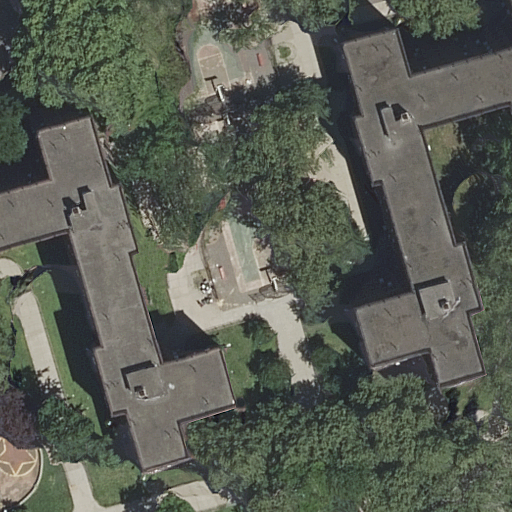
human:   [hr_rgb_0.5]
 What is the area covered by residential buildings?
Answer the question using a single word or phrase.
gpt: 1343m2

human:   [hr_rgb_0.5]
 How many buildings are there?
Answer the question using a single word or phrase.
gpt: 2

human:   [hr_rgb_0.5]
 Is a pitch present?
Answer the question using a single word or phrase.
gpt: yes

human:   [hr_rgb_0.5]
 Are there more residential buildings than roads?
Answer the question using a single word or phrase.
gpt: no

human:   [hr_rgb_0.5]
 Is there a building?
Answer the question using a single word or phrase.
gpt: yes

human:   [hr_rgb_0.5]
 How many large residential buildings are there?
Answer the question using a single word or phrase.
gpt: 1

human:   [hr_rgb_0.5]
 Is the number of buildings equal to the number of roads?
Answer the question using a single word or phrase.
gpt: no

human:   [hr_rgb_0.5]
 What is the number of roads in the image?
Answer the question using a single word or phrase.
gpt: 7

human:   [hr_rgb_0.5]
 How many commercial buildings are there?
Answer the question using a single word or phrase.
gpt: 0

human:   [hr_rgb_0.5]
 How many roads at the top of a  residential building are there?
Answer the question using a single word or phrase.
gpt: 3

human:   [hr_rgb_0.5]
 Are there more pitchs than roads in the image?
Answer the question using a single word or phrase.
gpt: no

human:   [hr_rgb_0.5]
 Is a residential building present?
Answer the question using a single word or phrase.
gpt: yes

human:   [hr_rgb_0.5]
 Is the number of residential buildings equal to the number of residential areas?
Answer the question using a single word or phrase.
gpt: no

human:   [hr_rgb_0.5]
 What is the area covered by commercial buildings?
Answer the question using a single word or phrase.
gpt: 0m2

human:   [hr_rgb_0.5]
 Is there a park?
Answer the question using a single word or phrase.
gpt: yes

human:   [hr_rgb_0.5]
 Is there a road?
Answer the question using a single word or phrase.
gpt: yes

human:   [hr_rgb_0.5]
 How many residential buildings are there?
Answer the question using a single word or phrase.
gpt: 2

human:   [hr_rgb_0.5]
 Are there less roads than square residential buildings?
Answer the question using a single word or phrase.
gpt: no

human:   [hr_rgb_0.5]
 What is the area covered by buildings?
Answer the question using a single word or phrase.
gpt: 1343m2

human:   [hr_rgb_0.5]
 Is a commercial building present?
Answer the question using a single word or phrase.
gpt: no

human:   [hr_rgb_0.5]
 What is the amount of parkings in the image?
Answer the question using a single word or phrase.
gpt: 2

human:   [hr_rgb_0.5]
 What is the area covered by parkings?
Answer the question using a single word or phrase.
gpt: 308m2

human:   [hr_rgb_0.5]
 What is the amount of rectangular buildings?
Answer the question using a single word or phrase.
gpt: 0

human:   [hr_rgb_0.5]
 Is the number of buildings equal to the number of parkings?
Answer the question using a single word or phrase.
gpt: yes

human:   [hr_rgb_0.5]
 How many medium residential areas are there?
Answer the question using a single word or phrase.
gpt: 0

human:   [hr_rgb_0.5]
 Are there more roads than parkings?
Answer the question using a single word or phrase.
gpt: yes

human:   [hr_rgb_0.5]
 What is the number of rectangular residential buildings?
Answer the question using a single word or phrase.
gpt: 0

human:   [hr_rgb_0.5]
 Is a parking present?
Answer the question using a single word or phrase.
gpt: yes

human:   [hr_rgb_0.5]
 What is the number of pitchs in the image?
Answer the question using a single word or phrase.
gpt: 2

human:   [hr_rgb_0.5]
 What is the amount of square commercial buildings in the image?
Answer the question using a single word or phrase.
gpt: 0

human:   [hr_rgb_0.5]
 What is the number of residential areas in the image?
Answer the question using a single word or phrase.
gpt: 1

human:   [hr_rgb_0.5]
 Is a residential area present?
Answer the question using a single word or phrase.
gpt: yes

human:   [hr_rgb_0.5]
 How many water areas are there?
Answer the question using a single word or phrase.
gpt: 0

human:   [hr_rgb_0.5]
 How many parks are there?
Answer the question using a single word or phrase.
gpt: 1

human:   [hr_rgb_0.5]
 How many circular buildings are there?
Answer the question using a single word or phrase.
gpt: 0

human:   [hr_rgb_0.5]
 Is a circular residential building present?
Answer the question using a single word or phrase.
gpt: no

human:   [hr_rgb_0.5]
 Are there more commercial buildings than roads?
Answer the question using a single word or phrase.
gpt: no

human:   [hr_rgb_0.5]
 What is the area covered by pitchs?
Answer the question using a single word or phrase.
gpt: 586m2

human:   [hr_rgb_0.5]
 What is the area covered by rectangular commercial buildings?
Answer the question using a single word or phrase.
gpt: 0m2

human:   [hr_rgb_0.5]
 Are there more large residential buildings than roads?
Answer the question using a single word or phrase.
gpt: no

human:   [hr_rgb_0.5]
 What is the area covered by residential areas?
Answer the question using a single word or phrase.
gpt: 8560m2

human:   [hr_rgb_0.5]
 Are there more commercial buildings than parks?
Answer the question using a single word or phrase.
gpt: no

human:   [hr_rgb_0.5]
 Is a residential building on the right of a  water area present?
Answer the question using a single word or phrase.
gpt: no

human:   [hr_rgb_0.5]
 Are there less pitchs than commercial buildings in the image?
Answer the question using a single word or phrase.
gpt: no

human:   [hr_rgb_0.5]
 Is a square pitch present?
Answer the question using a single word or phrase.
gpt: no

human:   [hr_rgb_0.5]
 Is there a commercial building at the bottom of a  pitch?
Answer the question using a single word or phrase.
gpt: no

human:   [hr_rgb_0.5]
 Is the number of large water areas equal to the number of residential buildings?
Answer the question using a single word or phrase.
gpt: no

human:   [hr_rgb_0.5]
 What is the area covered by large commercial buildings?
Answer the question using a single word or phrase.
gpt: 0m2

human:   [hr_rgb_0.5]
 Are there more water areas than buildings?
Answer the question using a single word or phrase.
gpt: no

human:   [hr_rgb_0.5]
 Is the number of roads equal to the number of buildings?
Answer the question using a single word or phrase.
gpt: no

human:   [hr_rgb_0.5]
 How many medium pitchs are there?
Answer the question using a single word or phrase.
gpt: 2

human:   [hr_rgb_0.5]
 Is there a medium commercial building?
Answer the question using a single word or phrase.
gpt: no

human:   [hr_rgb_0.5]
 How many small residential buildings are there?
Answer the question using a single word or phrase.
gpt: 0

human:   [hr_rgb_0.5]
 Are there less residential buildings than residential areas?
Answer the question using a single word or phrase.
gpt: no

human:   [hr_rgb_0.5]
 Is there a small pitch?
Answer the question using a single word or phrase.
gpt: no

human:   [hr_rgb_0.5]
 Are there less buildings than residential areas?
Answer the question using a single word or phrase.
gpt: no

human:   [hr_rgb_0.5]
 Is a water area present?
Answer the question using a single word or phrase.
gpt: no

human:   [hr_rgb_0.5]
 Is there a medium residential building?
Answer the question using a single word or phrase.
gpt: yes

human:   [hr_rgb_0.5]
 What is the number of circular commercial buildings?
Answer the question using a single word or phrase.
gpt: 0

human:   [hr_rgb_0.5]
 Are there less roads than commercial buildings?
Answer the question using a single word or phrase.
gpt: no

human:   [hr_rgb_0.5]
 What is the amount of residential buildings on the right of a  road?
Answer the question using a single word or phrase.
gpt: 1

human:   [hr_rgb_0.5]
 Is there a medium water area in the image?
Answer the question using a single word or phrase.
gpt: no

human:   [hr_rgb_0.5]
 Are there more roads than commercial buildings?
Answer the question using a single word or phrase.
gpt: yes

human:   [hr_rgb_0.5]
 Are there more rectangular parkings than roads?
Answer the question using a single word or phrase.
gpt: no